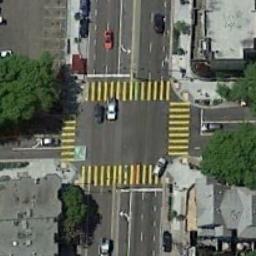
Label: intersection